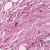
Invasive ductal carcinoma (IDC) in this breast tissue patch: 0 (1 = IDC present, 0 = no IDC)